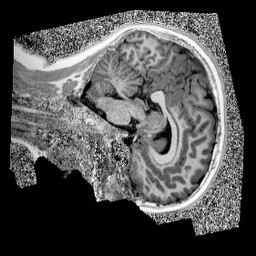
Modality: UNIT1
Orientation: sagittal
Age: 11
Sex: male
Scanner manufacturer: siemens
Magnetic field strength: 3 T
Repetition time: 4 s
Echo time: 0.00299 s